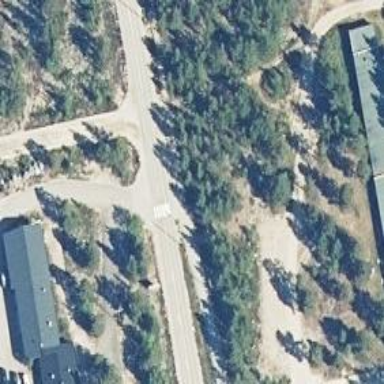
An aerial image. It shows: Uncontrolled zebra crossing on the road.